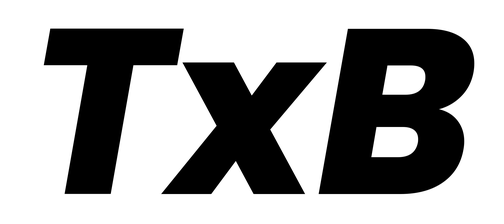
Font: Poppins-ExtraBoldItalic